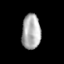
Tissue: skin
Cell type: Epithelial cells
Senescence score: 0.8362
Nuclear area (px): 641
Mean DAPI intensity: 174.607